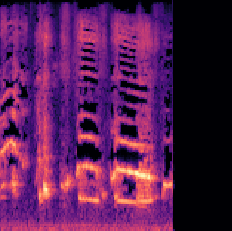
Sound class: Baby cry